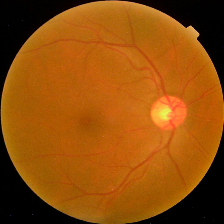
Diabetic retinopathy grade: No DR